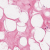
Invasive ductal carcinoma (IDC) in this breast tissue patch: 0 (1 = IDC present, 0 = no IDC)